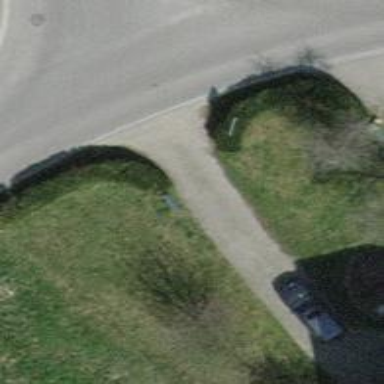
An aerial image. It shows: Hedge acting as barrier.